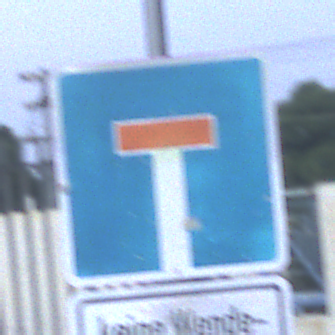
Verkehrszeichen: Sackgasse
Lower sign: HinweisGeaenderteVorfahrtVerkehrsfuehrungVerkehrsregelung3
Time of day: SunriseSunset
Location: Outdoor (Suburban)
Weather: PartlyCloudy
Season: NotSpecified
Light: Natural